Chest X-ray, PA view. Patient: 17 years old, sex F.
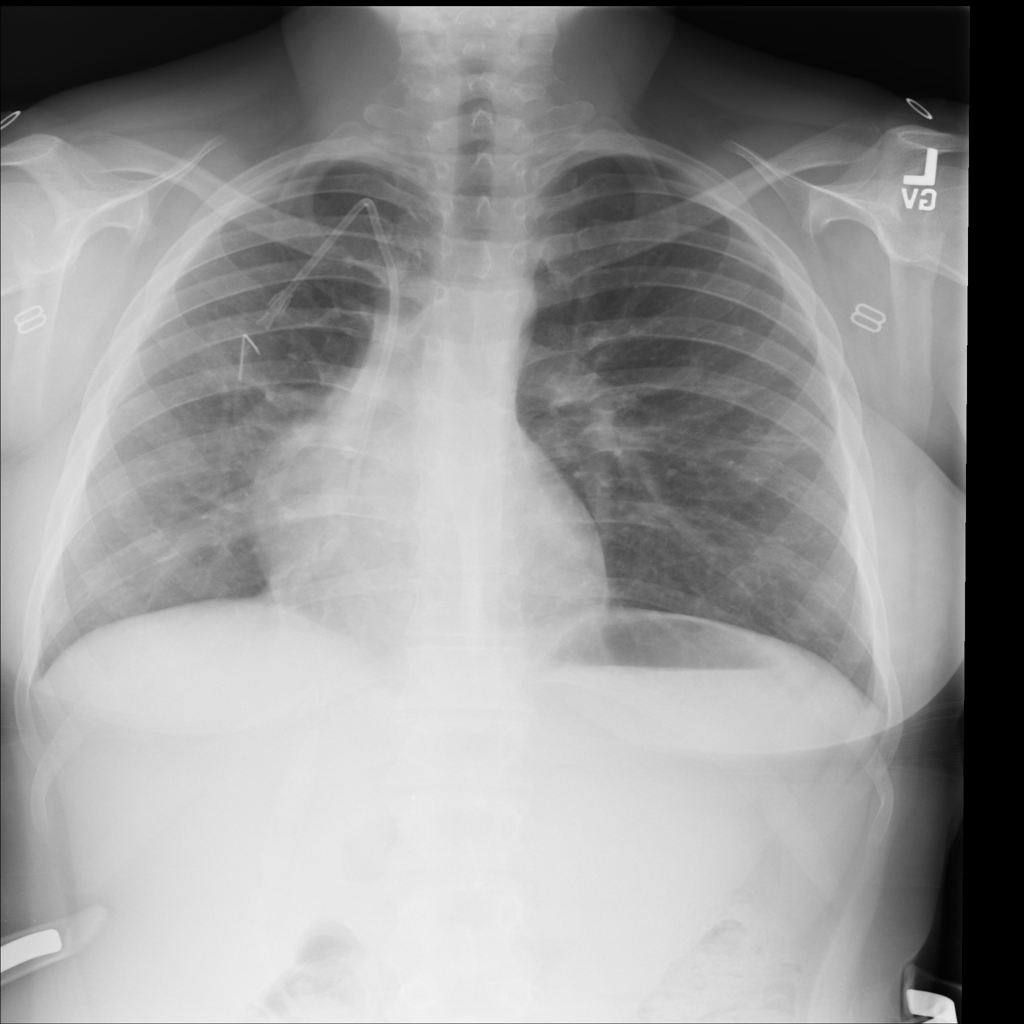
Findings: Atelectasis